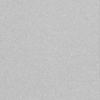
Label: dusty